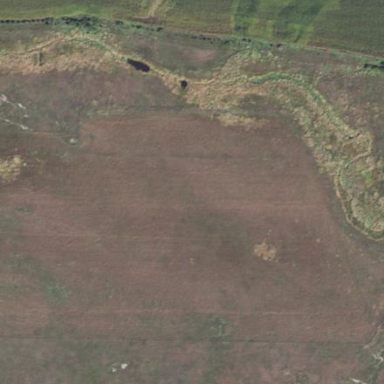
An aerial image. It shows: Nature reserve with vast grassland.